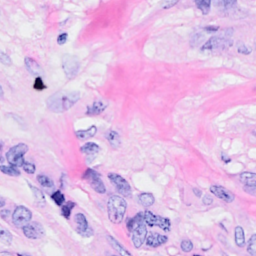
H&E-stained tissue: Breast